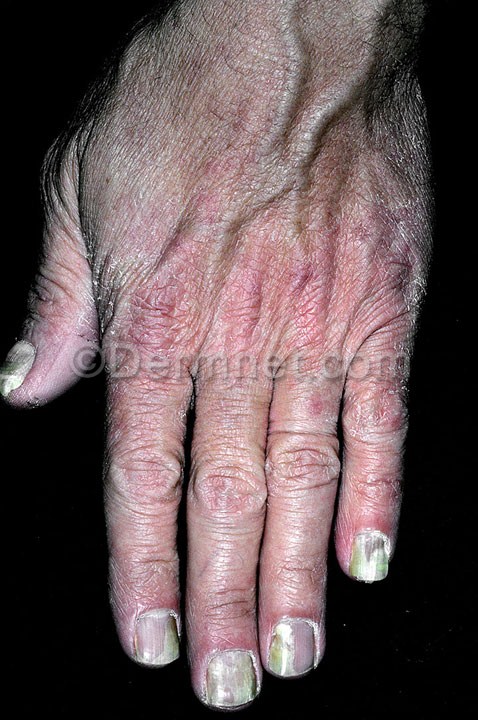
Disease: Nail Fungus and other Nail Disease